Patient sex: M
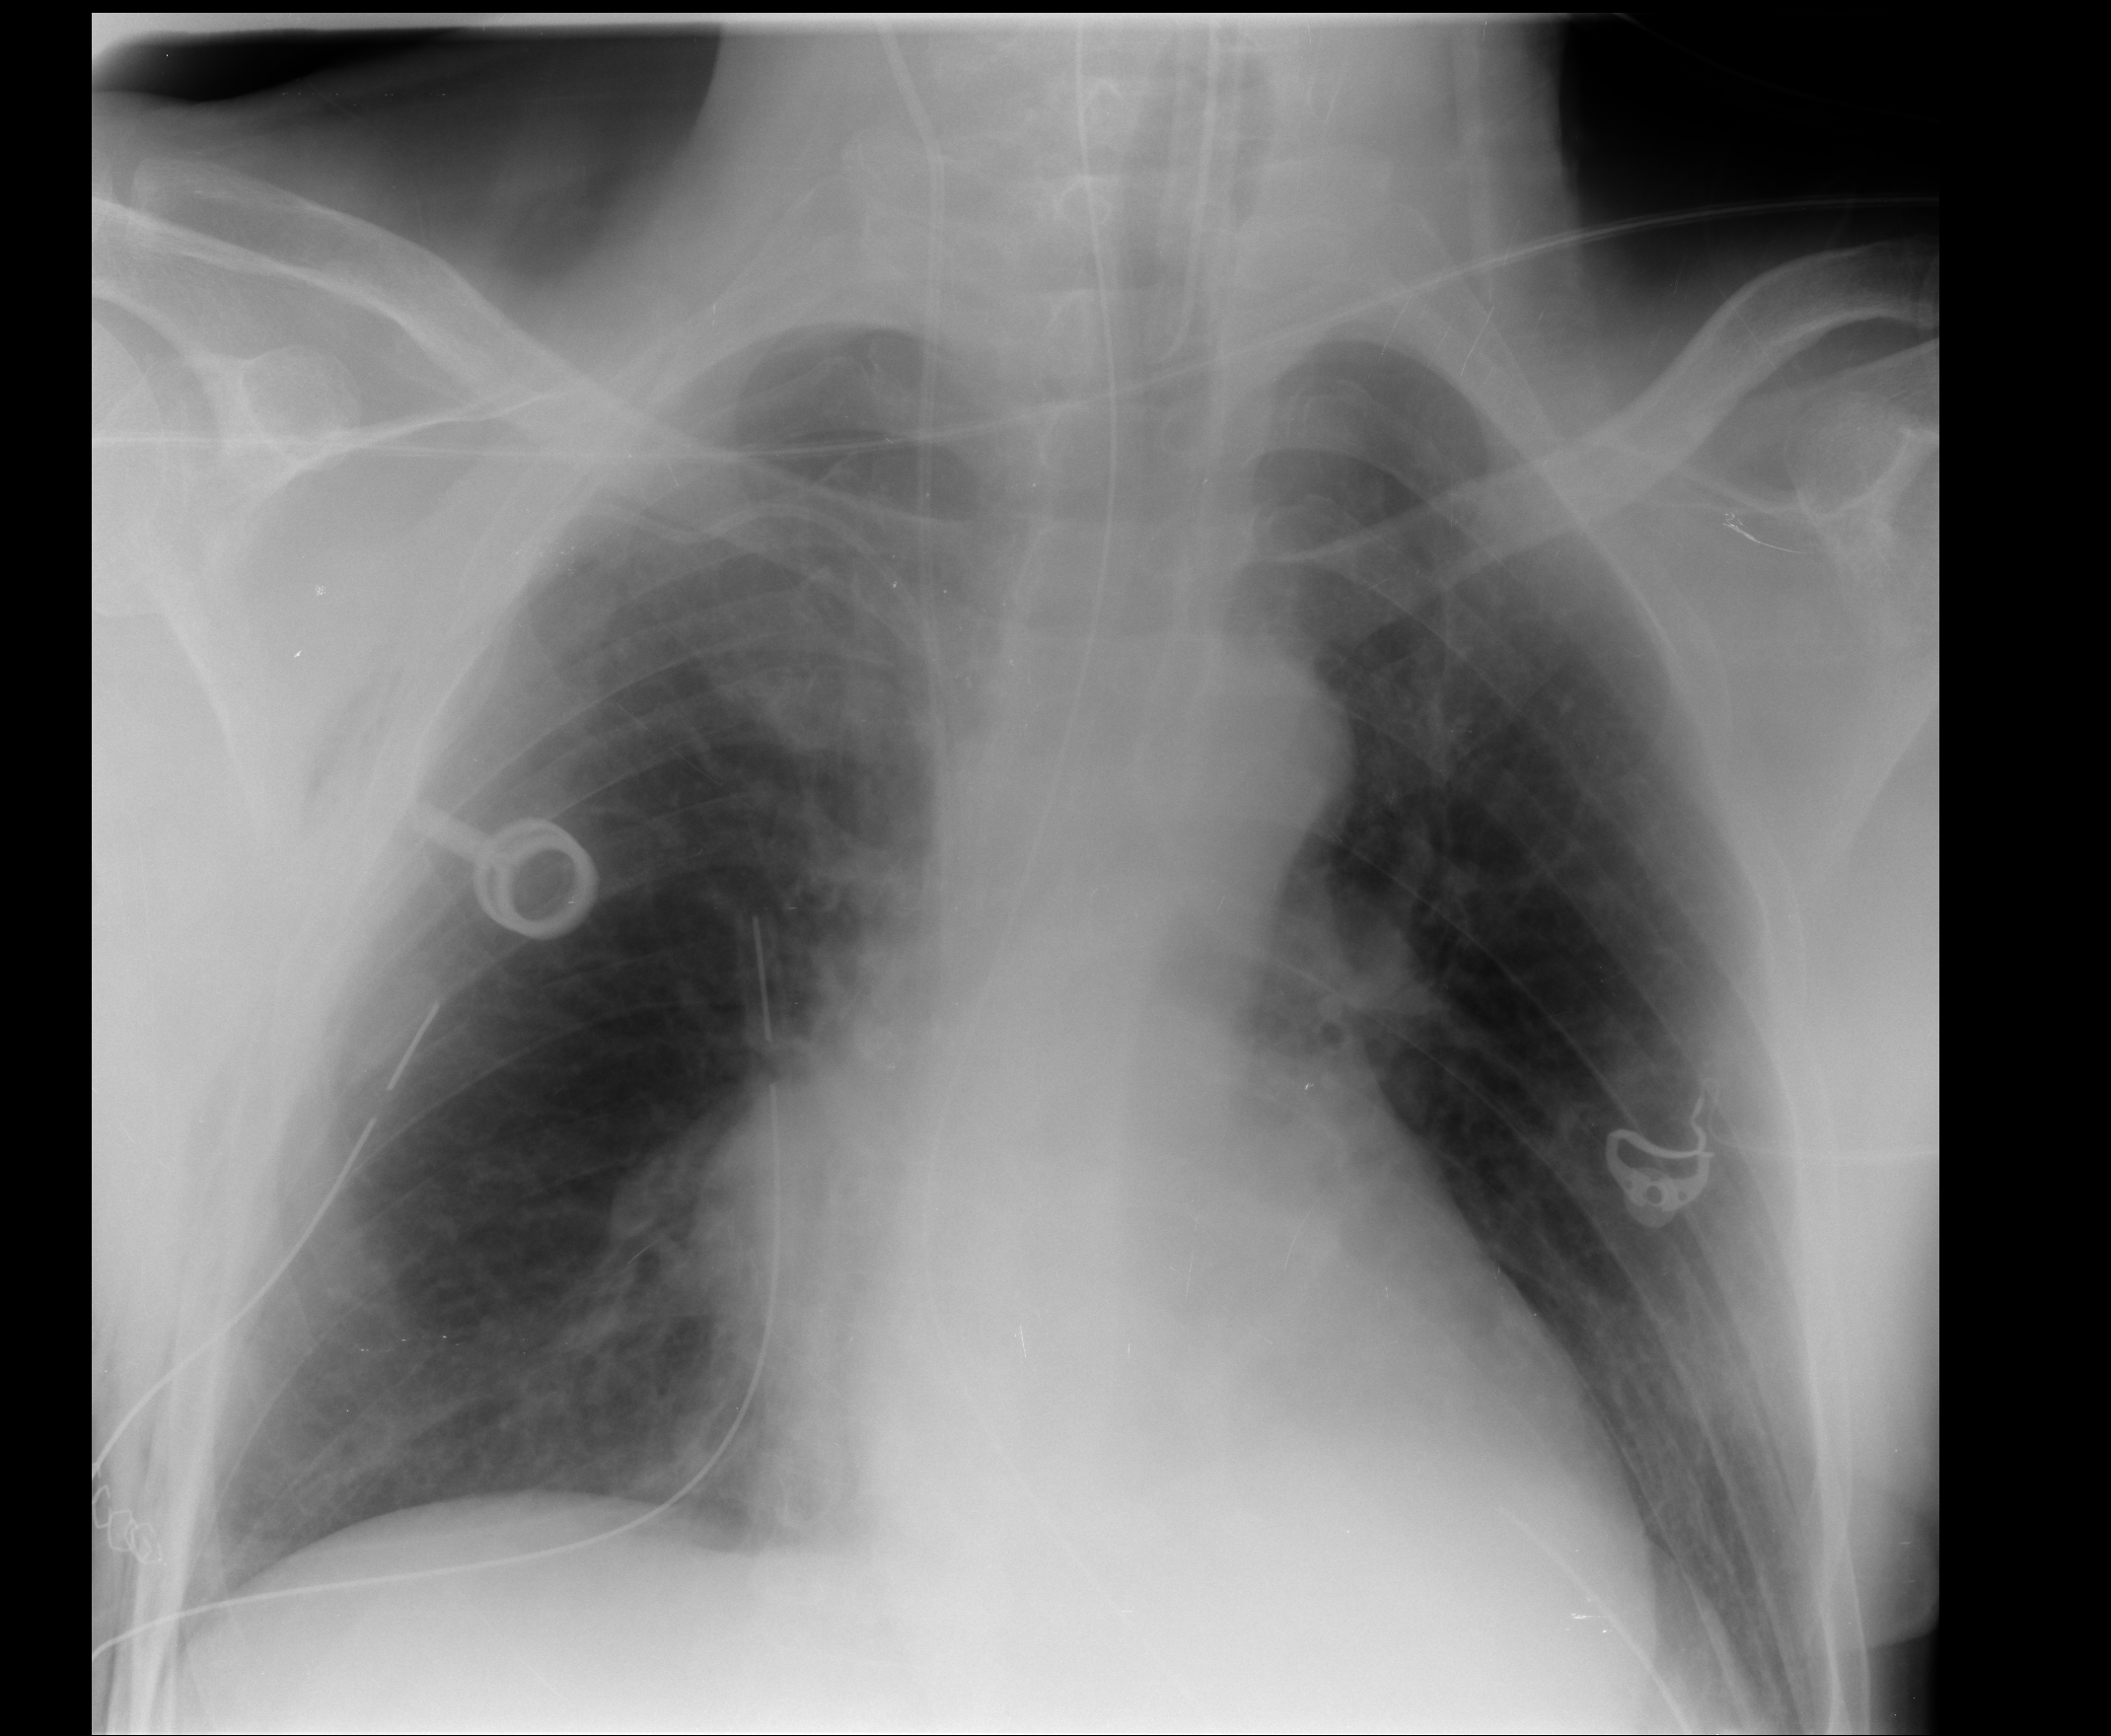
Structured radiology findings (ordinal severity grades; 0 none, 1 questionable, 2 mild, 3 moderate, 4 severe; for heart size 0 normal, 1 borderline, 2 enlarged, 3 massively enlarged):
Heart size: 2
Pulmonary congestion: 0
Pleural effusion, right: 0
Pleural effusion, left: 0
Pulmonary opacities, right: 0
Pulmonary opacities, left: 0
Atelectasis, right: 2
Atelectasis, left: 2